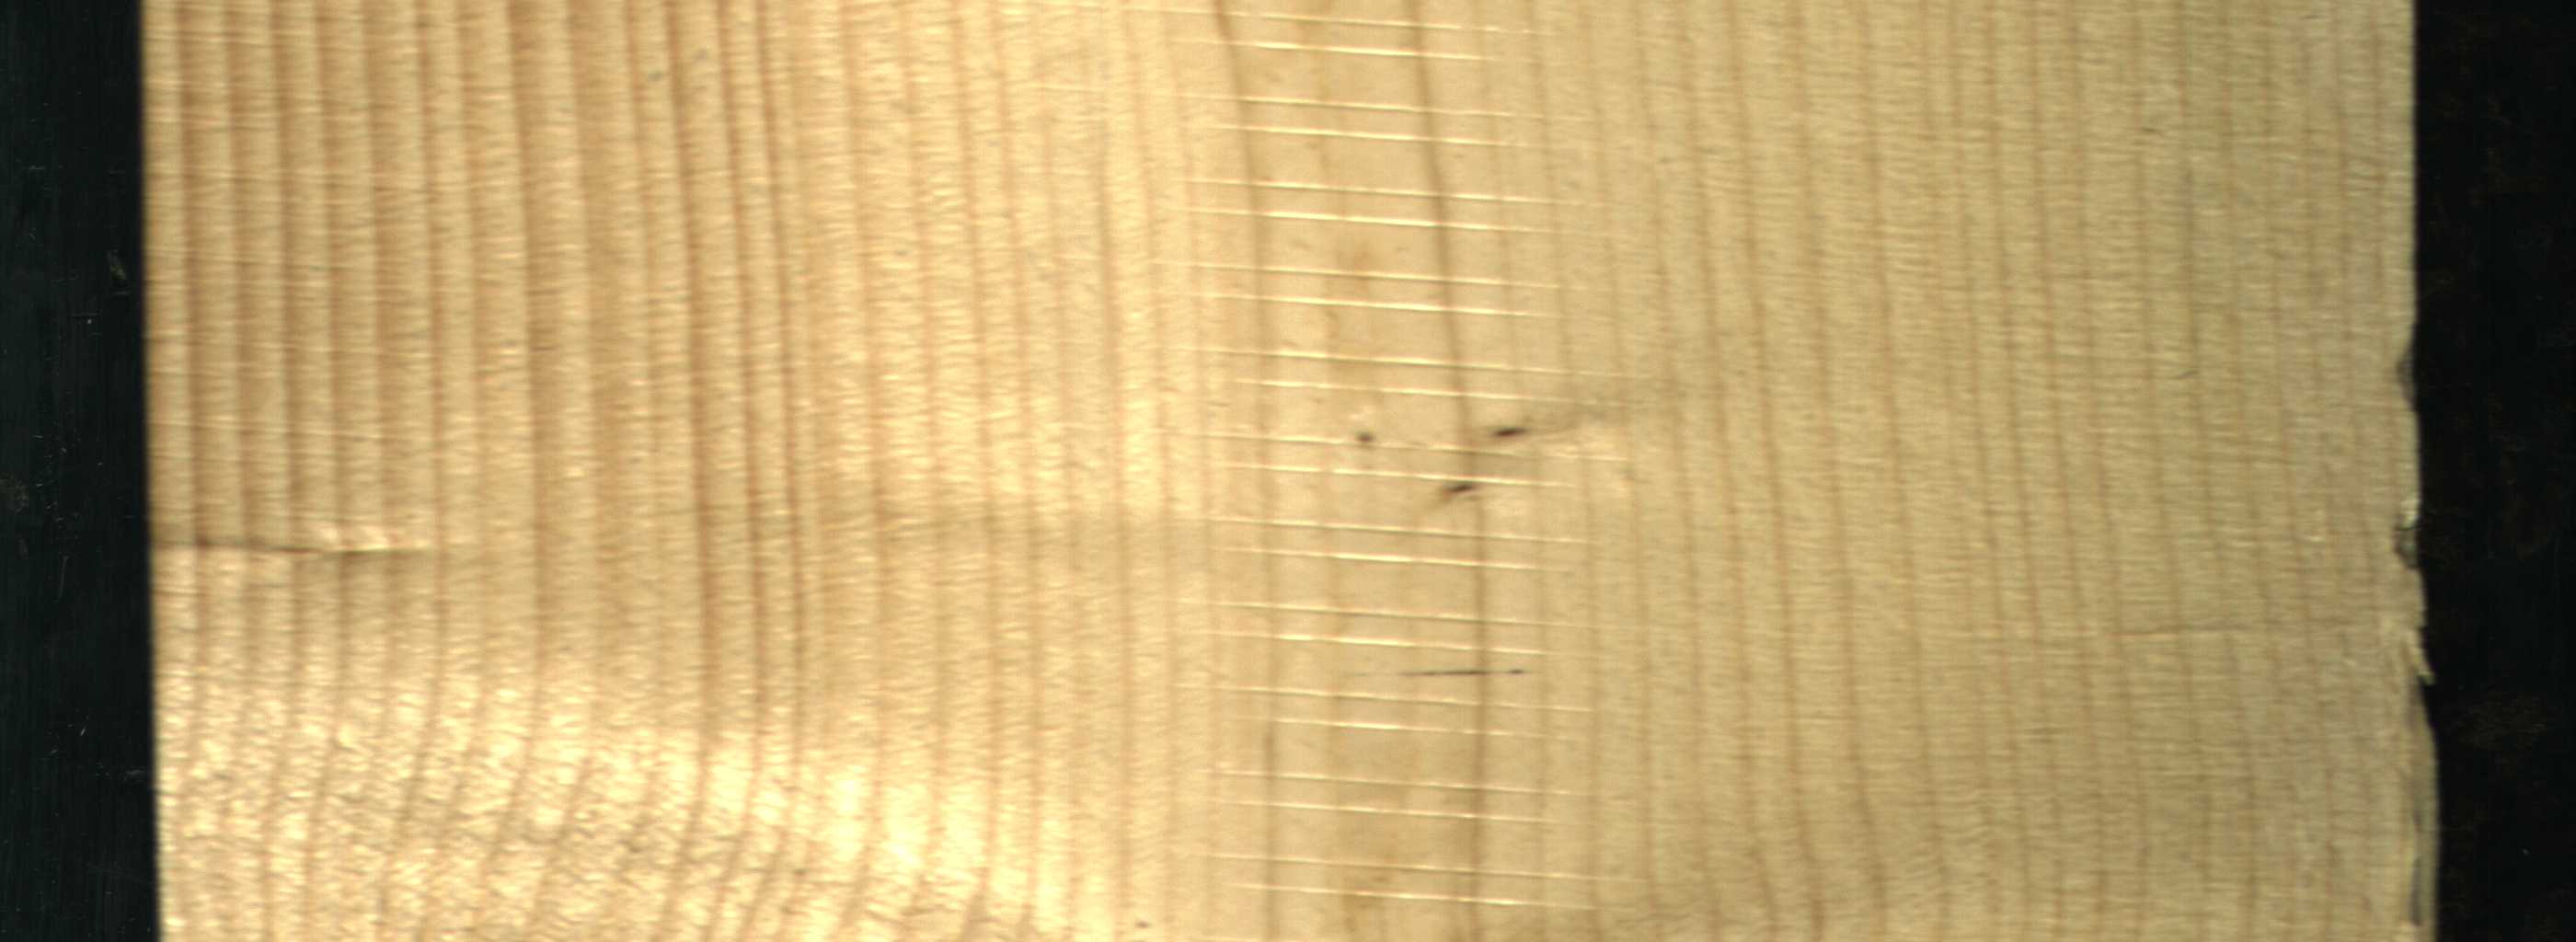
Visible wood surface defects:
Live_Knot
Live_Knot